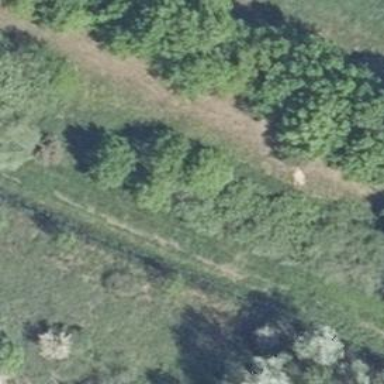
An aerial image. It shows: Row of trees in natural setting.